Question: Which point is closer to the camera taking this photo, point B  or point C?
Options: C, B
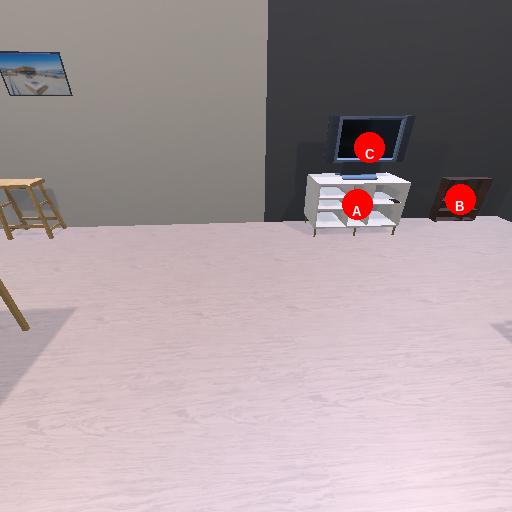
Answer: C